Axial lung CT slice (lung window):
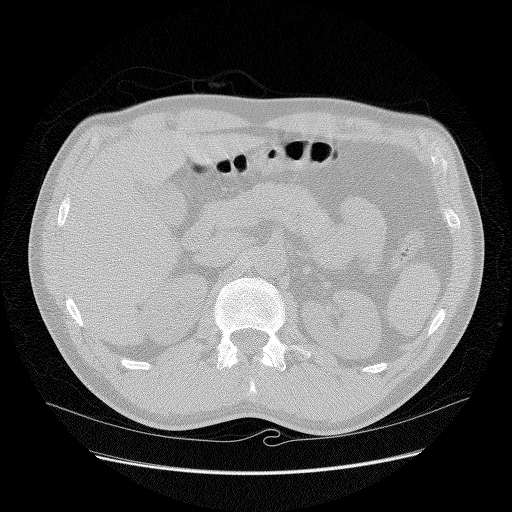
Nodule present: no